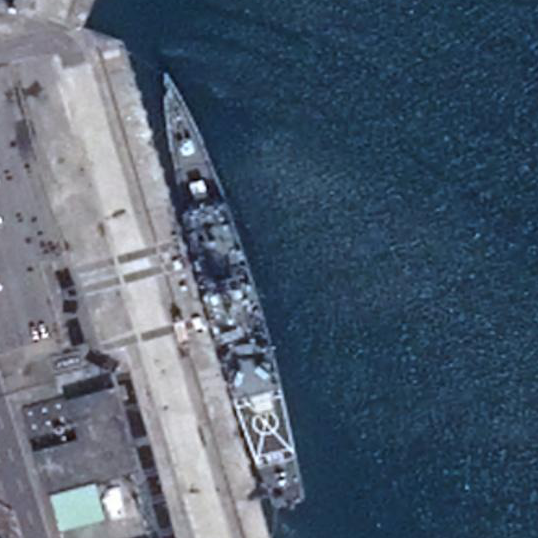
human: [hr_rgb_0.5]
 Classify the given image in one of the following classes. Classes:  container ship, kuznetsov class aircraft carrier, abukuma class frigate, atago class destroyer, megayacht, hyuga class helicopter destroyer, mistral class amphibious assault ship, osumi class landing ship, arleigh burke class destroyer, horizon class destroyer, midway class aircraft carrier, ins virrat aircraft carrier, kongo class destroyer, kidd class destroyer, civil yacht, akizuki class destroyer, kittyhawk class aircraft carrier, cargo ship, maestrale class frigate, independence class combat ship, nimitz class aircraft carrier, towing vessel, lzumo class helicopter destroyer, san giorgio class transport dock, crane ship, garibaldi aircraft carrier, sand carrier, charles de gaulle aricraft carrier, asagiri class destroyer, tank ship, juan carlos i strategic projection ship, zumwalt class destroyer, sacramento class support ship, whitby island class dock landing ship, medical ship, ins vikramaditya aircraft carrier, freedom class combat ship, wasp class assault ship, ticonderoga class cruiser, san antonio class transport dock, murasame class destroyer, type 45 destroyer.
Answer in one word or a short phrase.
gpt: Kidd class destroyer